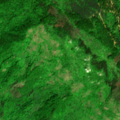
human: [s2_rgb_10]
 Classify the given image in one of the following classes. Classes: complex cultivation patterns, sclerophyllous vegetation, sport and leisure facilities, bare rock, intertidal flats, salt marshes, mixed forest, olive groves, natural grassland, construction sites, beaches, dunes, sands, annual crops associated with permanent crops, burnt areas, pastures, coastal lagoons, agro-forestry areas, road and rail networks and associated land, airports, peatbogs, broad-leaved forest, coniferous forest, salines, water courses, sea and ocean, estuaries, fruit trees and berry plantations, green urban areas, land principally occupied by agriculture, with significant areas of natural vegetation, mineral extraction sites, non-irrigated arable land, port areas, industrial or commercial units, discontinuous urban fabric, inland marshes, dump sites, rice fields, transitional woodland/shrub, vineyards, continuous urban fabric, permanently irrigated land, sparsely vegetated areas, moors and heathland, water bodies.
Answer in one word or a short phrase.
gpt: broad-leaved forest, mixed forest, transitional woodland/shrub